Field crop: maize
Growth stage: 2
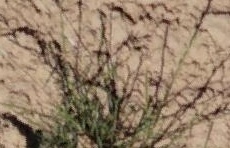
Species: lolium